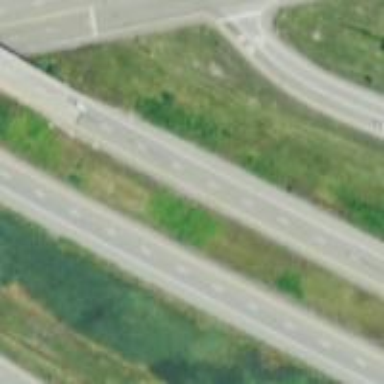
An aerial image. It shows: Motorway with asphalt surface and embankment.